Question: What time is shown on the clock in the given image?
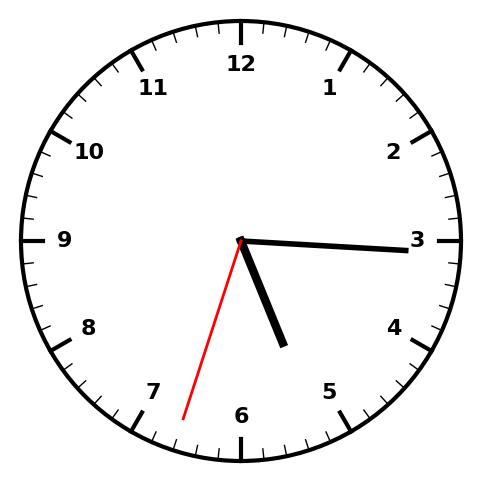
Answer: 05:15:33